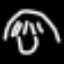
Label: mushroom